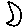
Label: moon